Brain MRI, t1w sequence, axial 2D slice.
Patient: age 43, sex F, weight 78 kg, height 1.78 m
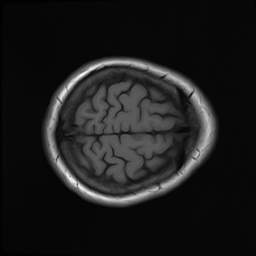